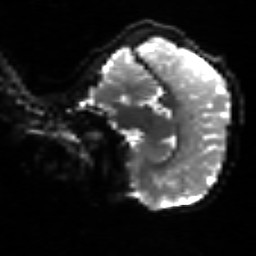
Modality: sbref
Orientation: sagittal
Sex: female
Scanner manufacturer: siemens
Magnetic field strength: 3 T
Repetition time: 5 s
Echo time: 0.071 s